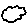
Label: cloud